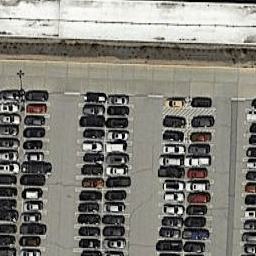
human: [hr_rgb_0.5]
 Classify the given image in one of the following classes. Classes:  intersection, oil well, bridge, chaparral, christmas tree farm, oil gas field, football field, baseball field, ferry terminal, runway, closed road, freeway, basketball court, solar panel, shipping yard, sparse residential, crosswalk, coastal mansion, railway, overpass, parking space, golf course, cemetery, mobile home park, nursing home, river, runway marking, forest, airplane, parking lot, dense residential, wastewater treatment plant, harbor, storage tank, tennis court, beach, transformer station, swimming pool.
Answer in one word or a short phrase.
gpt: parking lot